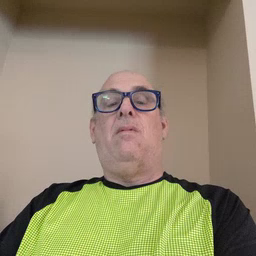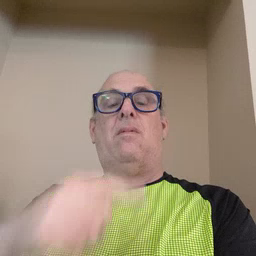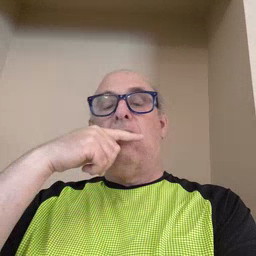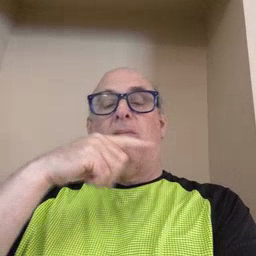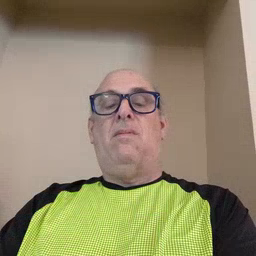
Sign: toothbrush